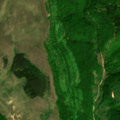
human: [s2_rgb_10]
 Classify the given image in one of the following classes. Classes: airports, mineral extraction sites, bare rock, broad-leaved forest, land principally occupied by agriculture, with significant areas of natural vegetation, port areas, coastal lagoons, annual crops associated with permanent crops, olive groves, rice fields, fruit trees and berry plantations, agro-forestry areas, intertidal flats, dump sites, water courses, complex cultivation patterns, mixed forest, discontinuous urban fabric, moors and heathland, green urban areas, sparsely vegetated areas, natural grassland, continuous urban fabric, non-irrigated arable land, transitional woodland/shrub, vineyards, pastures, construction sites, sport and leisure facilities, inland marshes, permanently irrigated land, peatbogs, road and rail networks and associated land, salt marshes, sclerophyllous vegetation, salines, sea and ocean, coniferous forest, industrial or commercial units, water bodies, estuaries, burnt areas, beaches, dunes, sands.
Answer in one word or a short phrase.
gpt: pastures, broad-leaved forest, transitional woodland/shrub